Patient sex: M
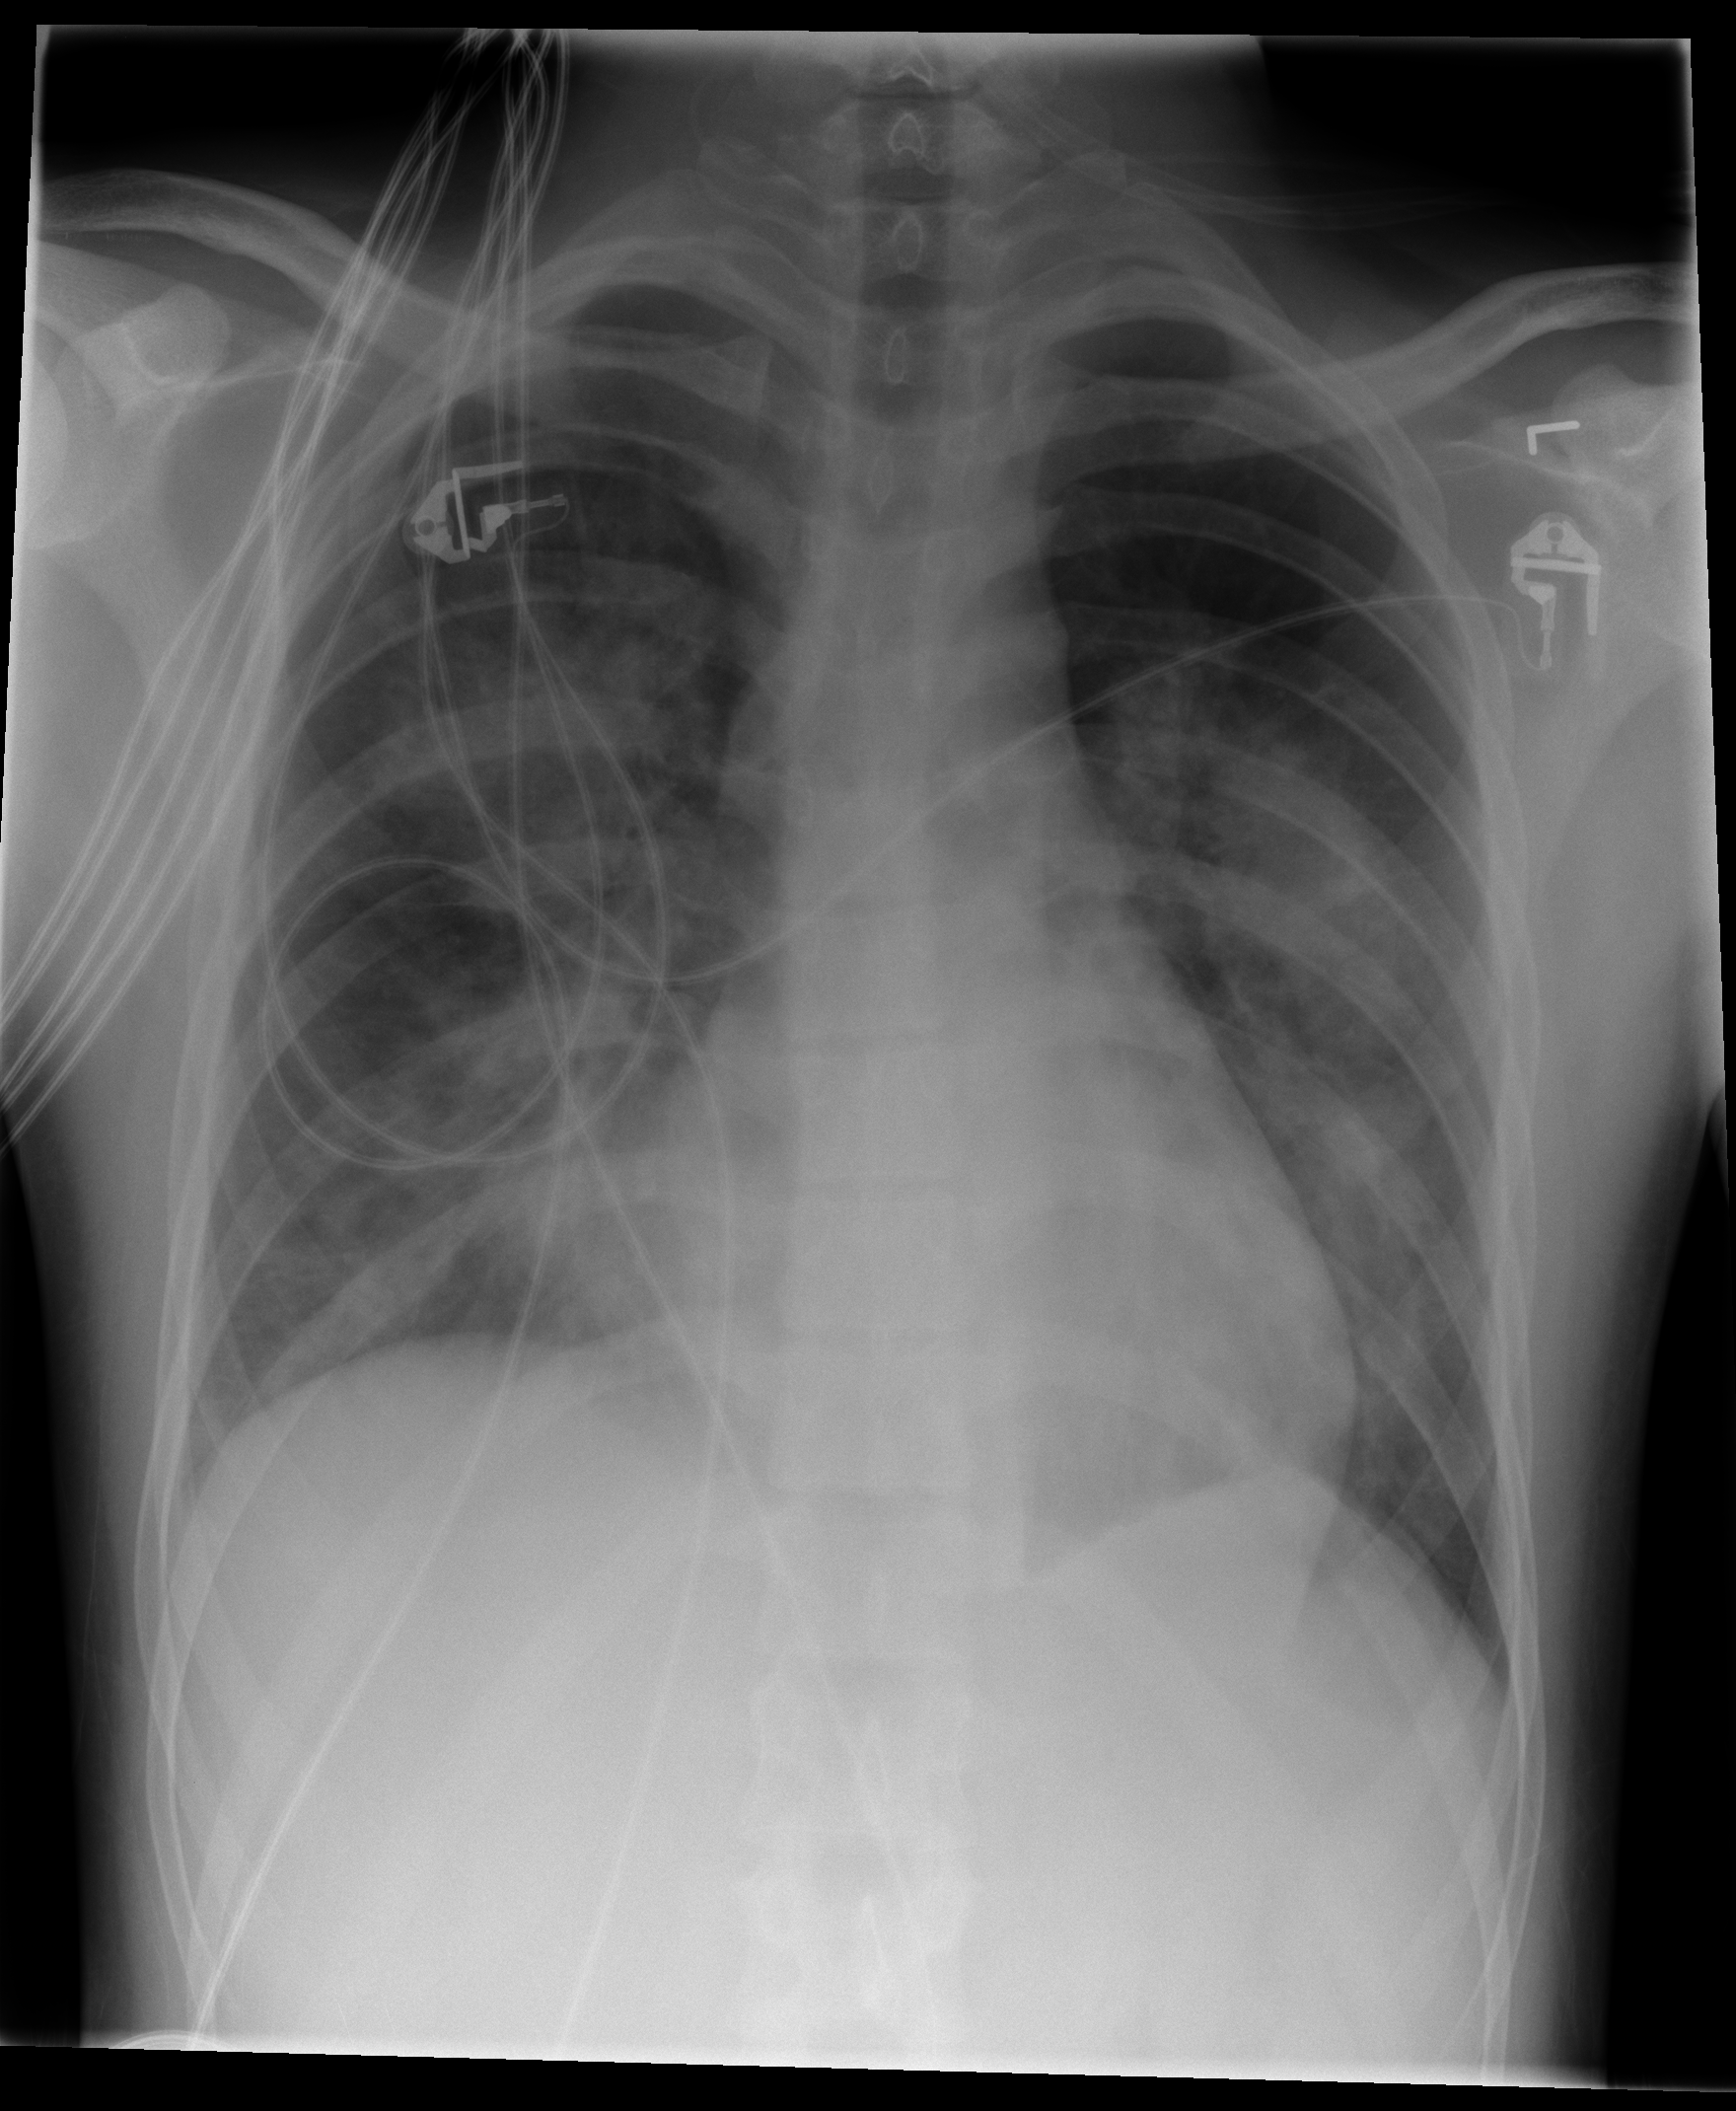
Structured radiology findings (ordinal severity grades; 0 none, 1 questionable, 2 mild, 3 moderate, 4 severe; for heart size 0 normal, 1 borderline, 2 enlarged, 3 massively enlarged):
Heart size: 0
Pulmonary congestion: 0
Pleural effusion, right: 0
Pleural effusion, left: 0
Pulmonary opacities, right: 3
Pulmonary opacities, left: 3
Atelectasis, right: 2
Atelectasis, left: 2